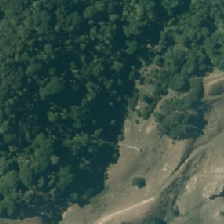
Land cover: indigenous_forest